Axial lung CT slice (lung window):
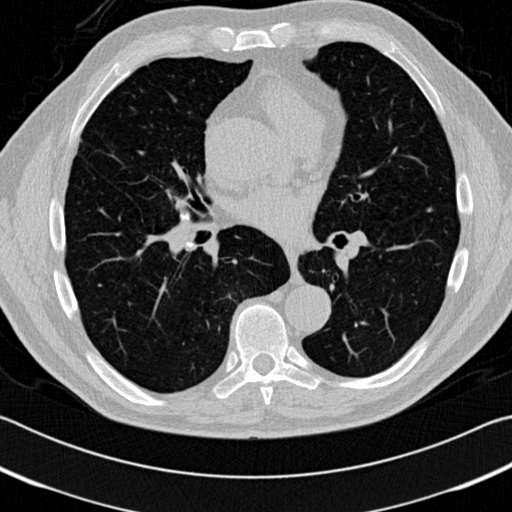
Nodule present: no